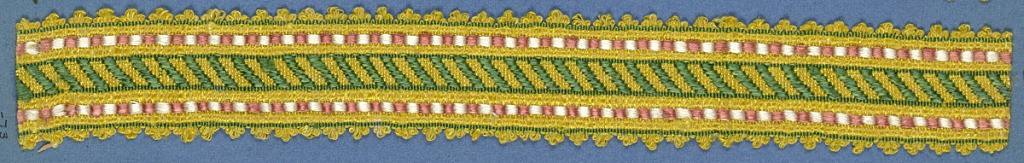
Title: Trimming
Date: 19th century
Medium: silk Technique: woven
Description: Trimming fragment in a design of diagonal green bands set between borders of red and white; picot edges.